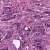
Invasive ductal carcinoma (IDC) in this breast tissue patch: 1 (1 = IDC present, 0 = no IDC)